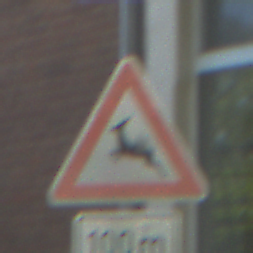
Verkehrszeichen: WildwechselRechts
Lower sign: Entfernungsangaben1
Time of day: Midday
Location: Outdoor (Suburban)
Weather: Clear
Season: NotSpecified
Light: Natural